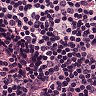
Metastatic tissue present: no